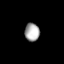
Tissue: lung
Cell type: Others
Senescence score: 0.2134
Nuclear area (px): 264
Mean DAPI intensity: 168.564